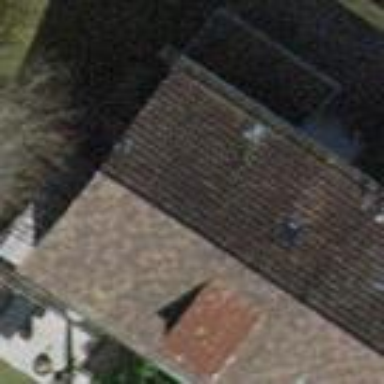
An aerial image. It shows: Semidetached house with gabled roof made of tiles.